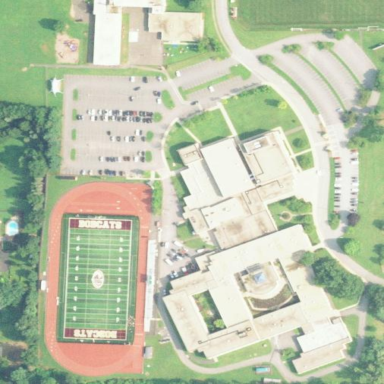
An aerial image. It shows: School.